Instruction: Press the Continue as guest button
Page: checkout
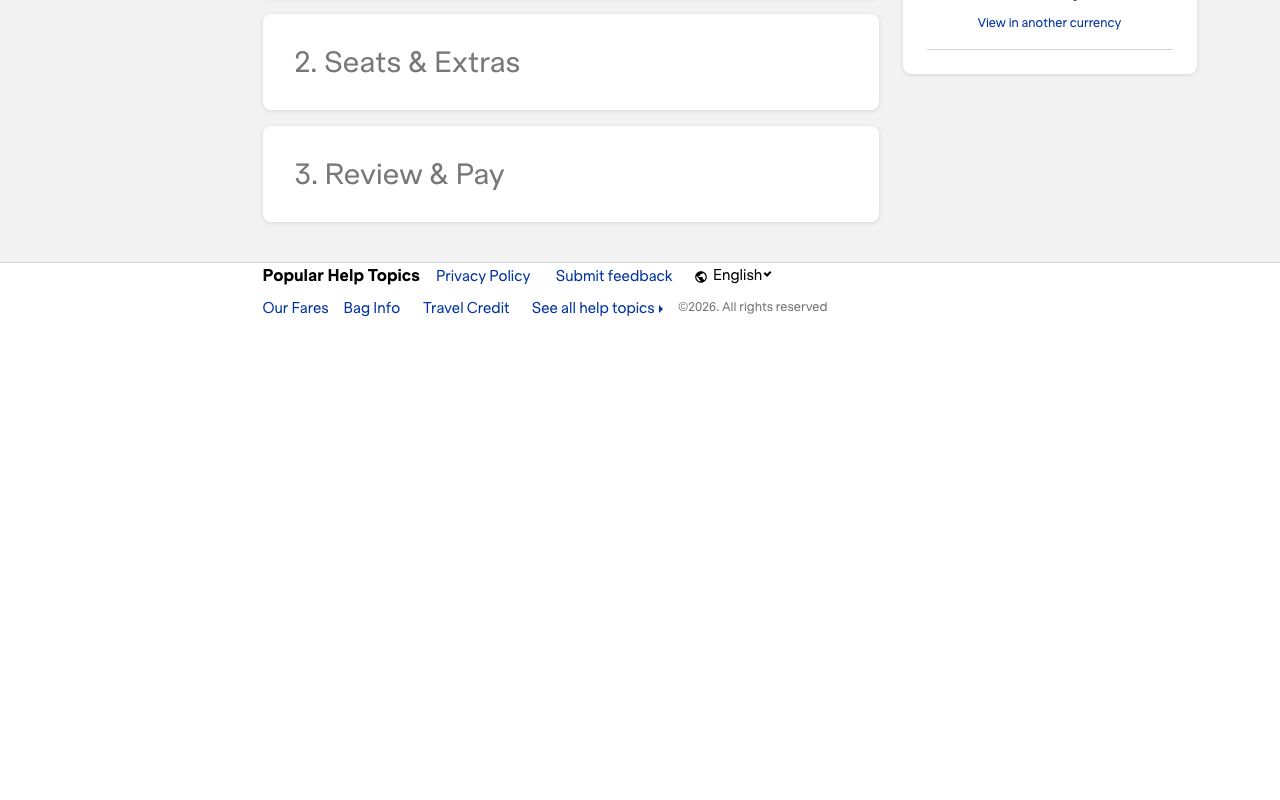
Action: click